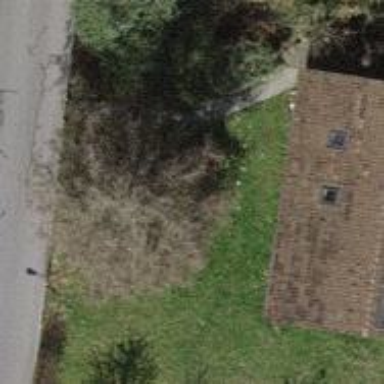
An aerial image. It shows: Garden with deciduous broadleaved trees.